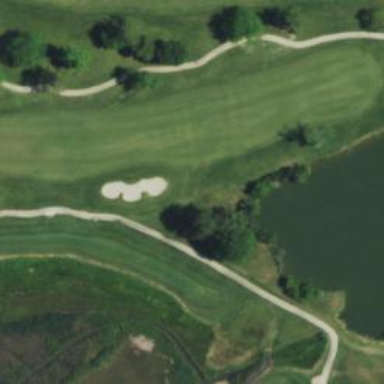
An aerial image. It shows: Golf hole.